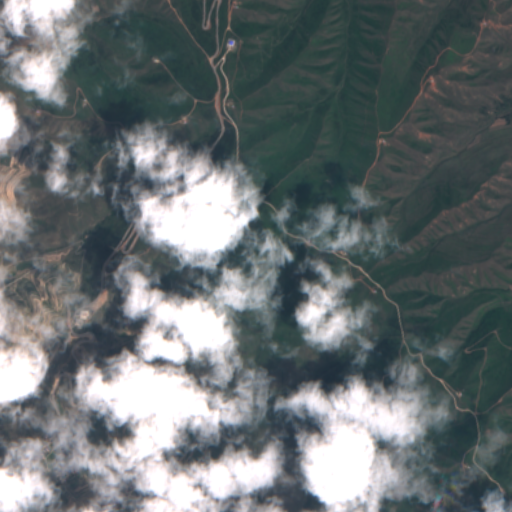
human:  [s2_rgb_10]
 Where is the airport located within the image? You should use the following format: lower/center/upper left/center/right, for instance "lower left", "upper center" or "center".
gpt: There is no airport in the image.